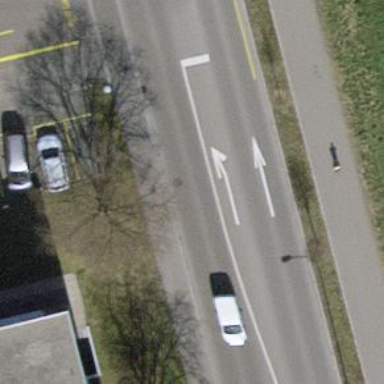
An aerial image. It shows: Asphalt road designated as primary highway with separate sidewalks and cycle paths.